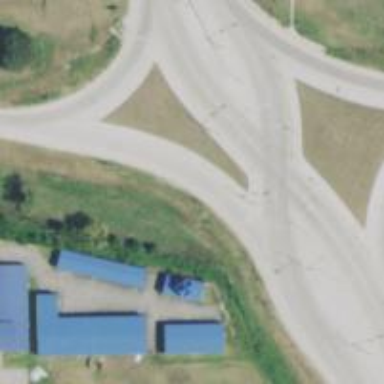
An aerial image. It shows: Motorway link at diverging diamond interchange (DDI) junction.